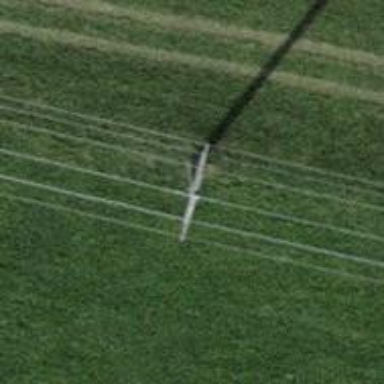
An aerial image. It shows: Power pole.